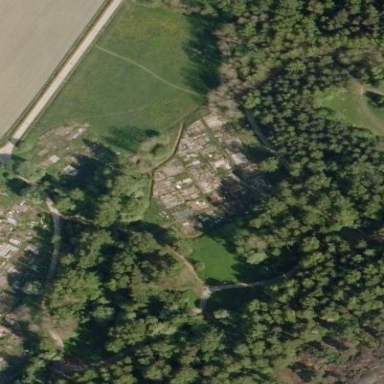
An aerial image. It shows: Allotments area.